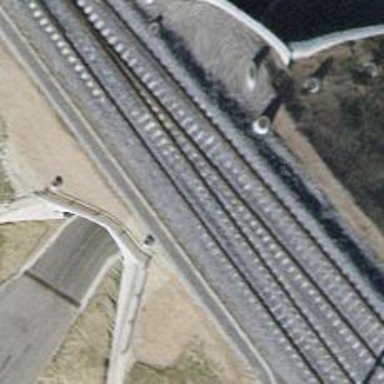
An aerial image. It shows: Railway track with contact line for electrification.